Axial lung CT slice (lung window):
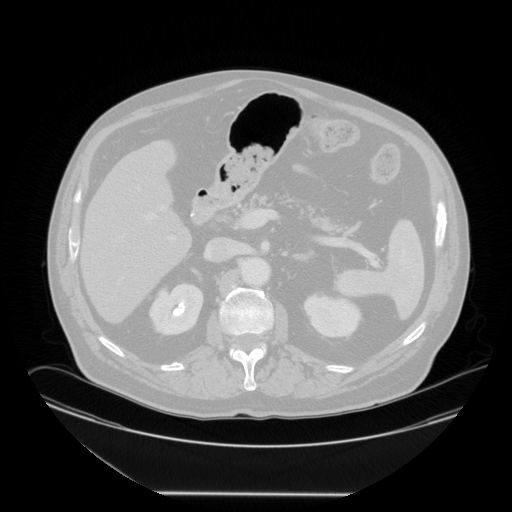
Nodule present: no